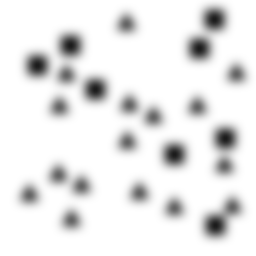
Squares: 8
Triangles: 16
Stars: 0
Total shapes: 24